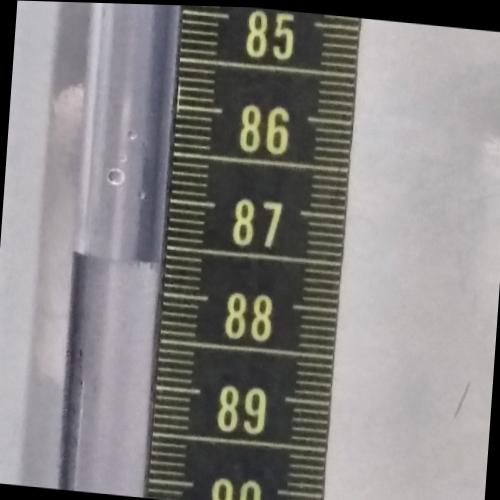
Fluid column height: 87.7 cm